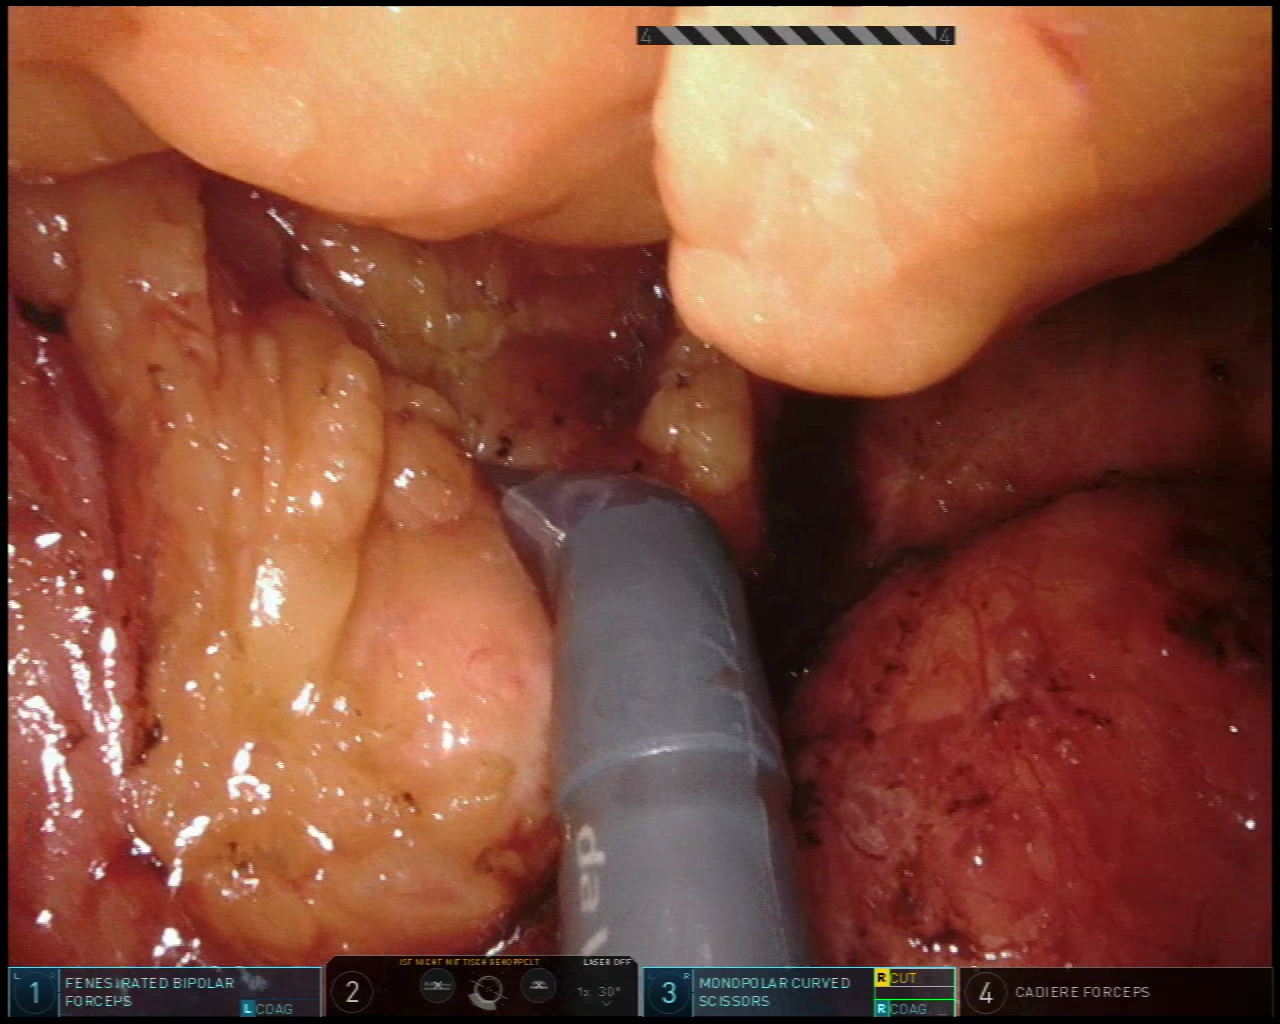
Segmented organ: pancreas
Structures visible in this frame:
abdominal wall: no
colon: no
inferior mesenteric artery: no
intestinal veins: no
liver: no
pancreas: yes
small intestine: no
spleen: no
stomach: no
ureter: no
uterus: no
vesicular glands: no